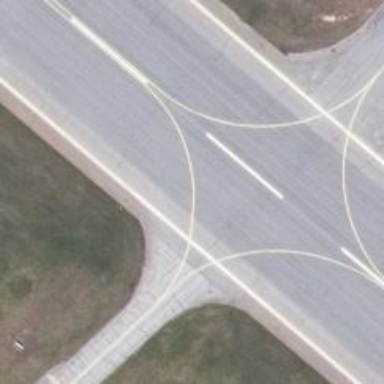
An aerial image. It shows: Image of taxiway at airport.